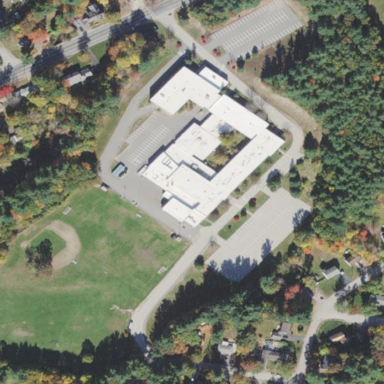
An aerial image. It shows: School.